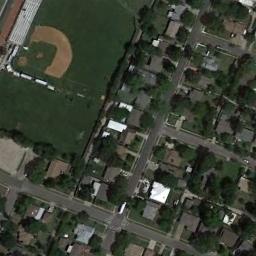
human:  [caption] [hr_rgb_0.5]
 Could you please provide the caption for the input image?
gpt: There are three baseball fields in the picture, One of which is about a quarter as large as the other two .

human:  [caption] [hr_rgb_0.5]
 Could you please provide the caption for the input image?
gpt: A baseball diamond is surrounded by many buildings and trees .

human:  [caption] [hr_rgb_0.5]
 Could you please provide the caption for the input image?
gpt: A baseball diamond on the lawn with some trees and the residential area beside .

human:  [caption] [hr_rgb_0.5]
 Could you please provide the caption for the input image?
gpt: There is a baseball diamond in the grass next to the houses .

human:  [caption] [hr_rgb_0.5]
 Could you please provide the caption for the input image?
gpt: Many buildings are next to  the  baseball diamond .